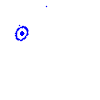
Particle: pion